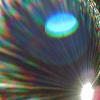
Label: sunburn